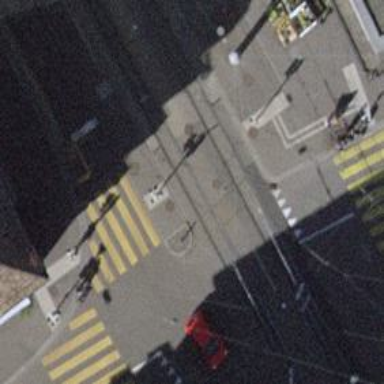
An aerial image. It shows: Tram crossing on the railway.